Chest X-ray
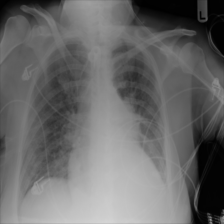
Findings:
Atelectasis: negative
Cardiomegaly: negative
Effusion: negative
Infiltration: negative
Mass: negative
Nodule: negative
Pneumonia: negative
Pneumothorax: negative
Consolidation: positive
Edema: negative
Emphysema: negative
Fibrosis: negative
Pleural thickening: negative
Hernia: negative